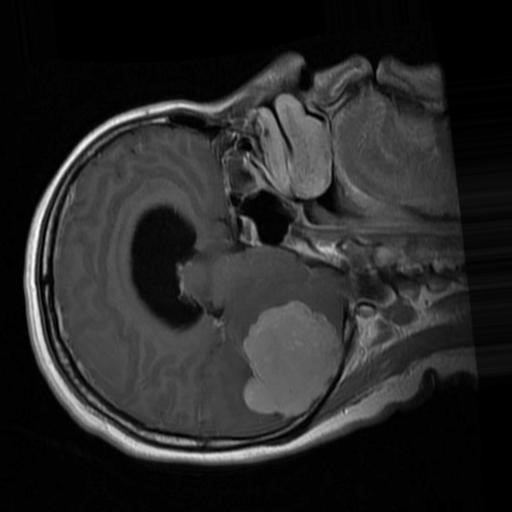
Label: brain_menin